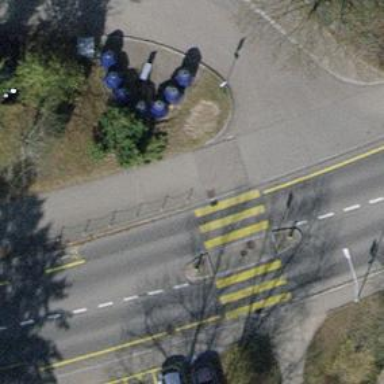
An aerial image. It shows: Uncontrolled crossing with central island on the road.